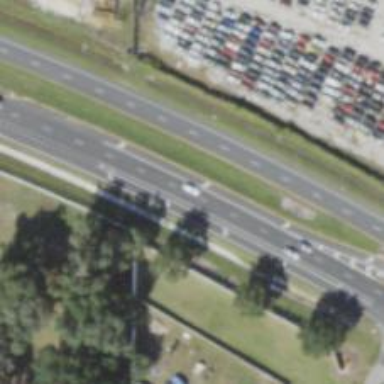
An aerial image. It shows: Asphalt road classified as trunk highway.